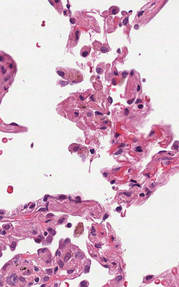
Tumor epithelial tissue: no
Tumor-associated stroma tissue: no
Normal tissue: yes